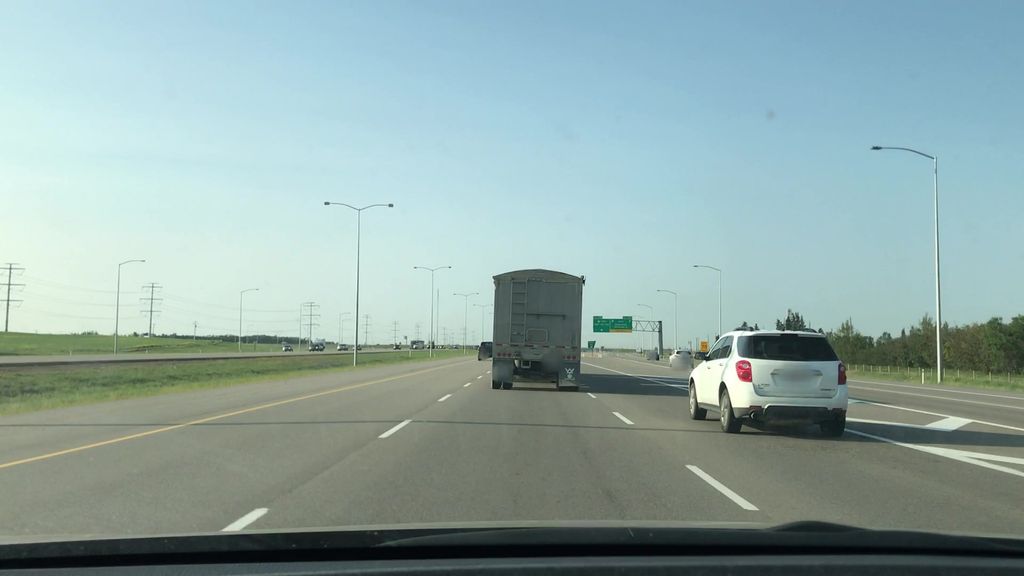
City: edmonton